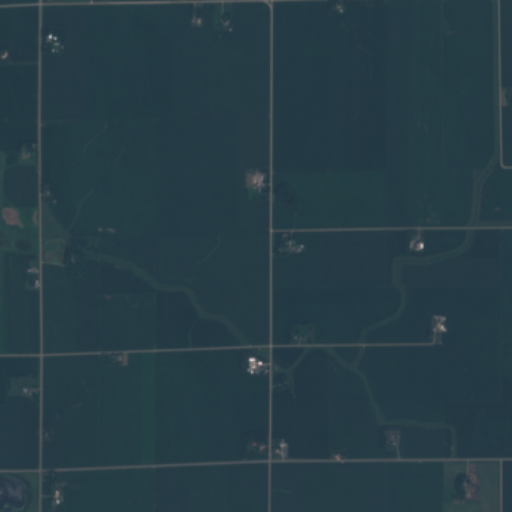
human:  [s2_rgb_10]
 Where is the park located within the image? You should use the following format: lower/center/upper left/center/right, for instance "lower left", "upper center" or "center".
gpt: The park is located in the upper left of the image.
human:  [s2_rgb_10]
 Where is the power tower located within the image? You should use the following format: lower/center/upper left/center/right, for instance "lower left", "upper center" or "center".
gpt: The power tower is located in the upper of the image.
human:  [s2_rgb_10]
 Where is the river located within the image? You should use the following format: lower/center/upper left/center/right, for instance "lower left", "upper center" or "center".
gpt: The river is located in the lower of the image.
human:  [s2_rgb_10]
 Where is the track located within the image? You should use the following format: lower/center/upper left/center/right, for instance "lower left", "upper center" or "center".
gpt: There is no track in the image.